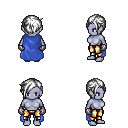
a pixel art fantasy rpg character, female body template, dark elf, purple skin, blue cape, gold greaves, white pixie cut hairstyle, metal gloves, four views (front, back, left, right), 2x2 character sprite sheet, small pixel art, hard edges, no anti-aliasing